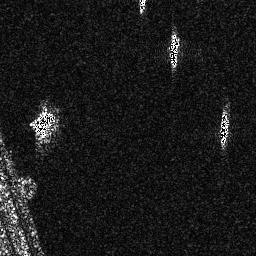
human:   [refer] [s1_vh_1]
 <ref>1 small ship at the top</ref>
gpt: <box>[[65, 12, 69, 26, 0]]</box>